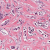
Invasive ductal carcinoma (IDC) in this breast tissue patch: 1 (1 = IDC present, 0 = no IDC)